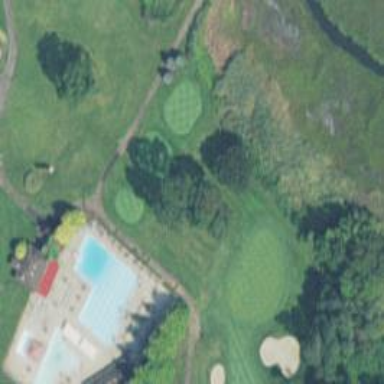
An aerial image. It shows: Path for both roads and golfers.